Interaction volume radius: 10 \u00c5
Interaction volume height: 20 \u00c5
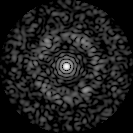
Disorder parameter: 0.7728